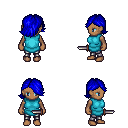
a pixel art fantasy rpg character, female body template, human, dark skin, teal tunic, metal pants, blue swoop hairstyle, dagger, four views (front, back, left, right), 2x2 character sprite sheet, small pixel art, hard edges, no anti-aliasing